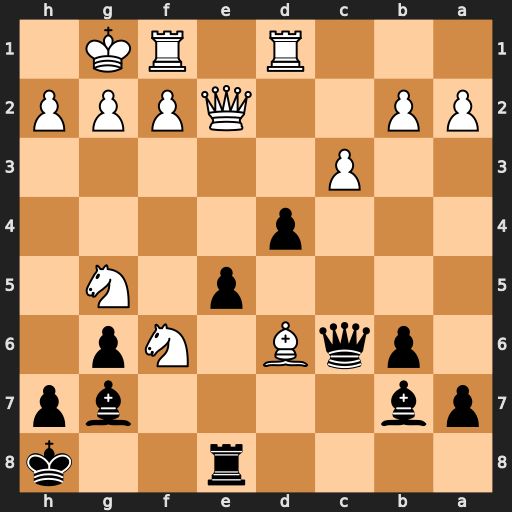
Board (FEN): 4r2k/pb4bp/1pqB1Np1/4p1N1/3p4/2P5/PP2QPPP/3R1RK1
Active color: b
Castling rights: -
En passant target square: -
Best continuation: Qxg2#